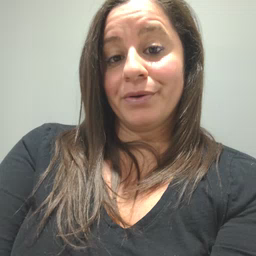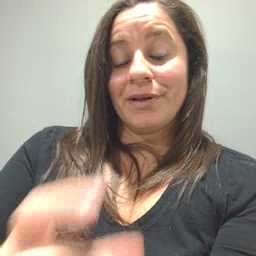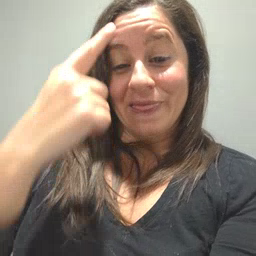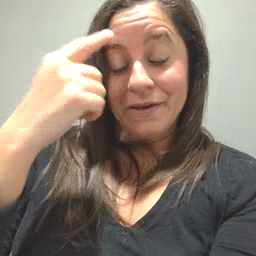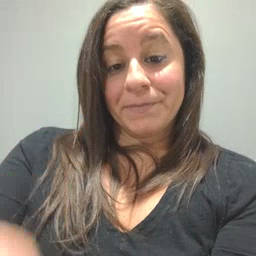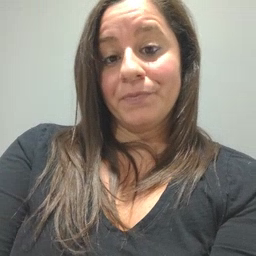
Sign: think